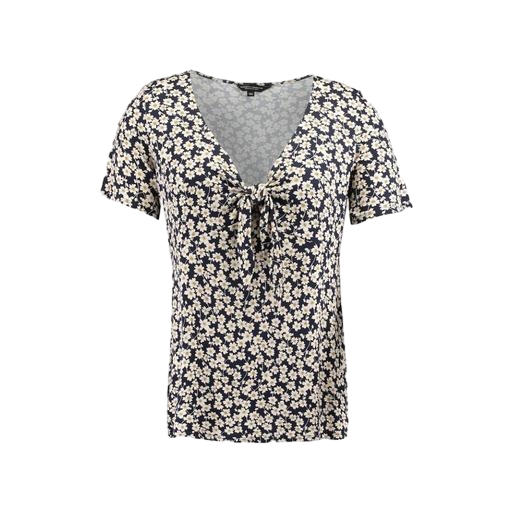
multicolor floral-print t-shirt only macy, floral short-sleeved shirt, multicolor petite floral-print short-sleeve top only macy, white background